Question: It's this case again:

I wish to fill the prototype cells with the names of the friends selected in the UIPickerView over there. I have programatically filled the picker with the string representation of my Player object data, and set its properties using the delegate functions.
The "New Game Friends View" you see here has its own viewcontroller subclass, as has the table view, which I attempt to embed into a UIView on the "New Game Friends View". The table view IS an instance of my class. I know this because this function does not throw any exceptions:
'''
- (IBAction)addBtnClicked:(id)sender {
WHGFriendTableViewController* tabView = (WHGFriendTableViewController*) [[self childViewControllers] objectAtIndex:0];
NSInteger row = [friendPicker selectedRowInComponent:0];
[[tabView selectedFriends] addObject:[[self friendList] objectAtIndex:row]];
[[tabView tableView] reloadData];
}
'''
Now the problem is: while the function above does not throw any exceptions, it still does not work. It appears that nothing really happens when I insert the objectAtIndex:row into the NSMutableArray selectedFriends (which is a property) in the table view's view controller.
This:
'''
NSLog(@"New length: %d", [[tabView selectedFriends] count]);
'''
prints 0 after inserting the new object. I have no idea why. Printing the count of [self friendList] gives three, just as I expect. The reloadData message does not make anything appear in the table view.
Any ideas why I cannot insert new data into the table view with my code, when this seems to be working with no exceptions whatsoever? Thanks in advance!
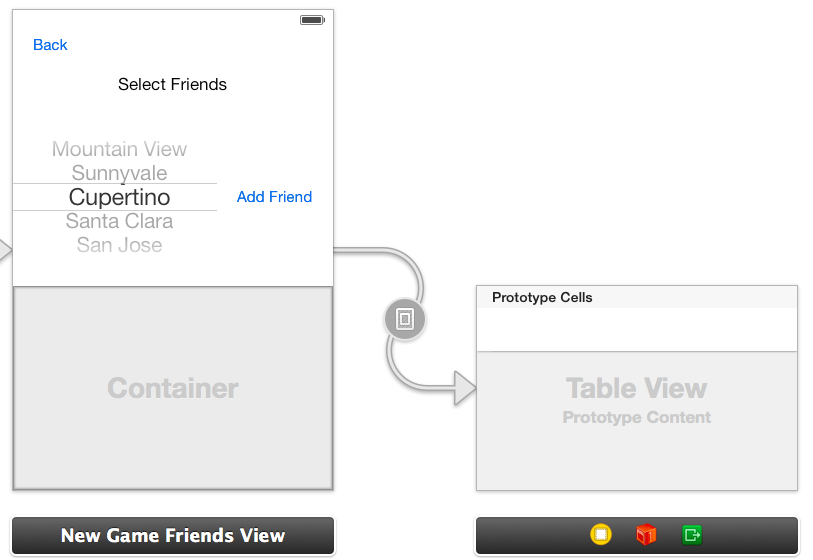
Answer: Have you alloced & init your 'NSMutableArray' selectedFriends?
Also have you set the 'dataSource' and 'delegate' of your table view?